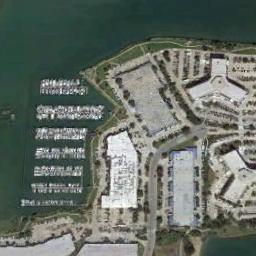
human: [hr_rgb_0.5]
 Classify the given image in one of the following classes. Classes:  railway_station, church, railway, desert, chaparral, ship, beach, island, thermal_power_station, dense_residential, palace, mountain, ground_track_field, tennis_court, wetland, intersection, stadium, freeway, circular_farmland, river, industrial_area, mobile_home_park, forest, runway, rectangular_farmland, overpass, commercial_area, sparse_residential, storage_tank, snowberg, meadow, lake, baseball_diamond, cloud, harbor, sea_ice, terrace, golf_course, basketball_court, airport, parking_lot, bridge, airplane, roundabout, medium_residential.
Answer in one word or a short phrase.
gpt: harbor